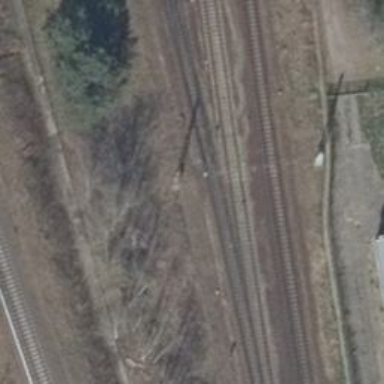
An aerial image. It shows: Electrified contact line.